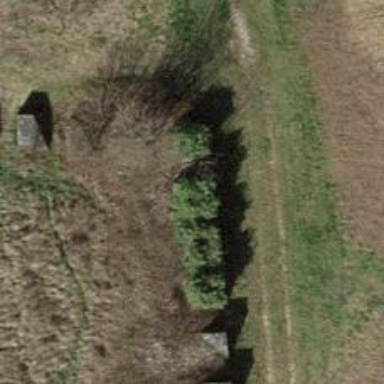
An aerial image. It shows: Block barrier.